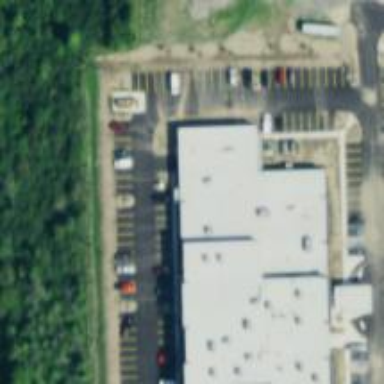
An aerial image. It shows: Asphalt road designated for service vehicles.